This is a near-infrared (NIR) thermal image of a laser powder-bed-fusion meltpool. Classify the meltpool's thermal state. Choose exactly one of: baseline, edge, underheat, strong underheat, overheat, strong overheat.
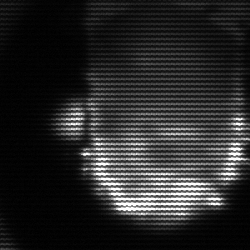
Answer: baseline